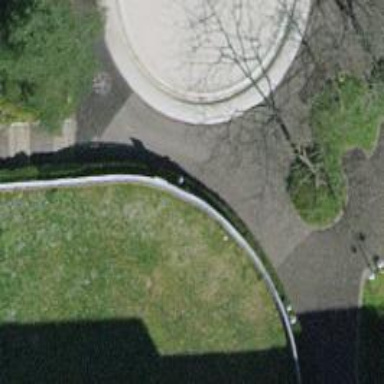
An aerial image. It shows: Retaining wall.